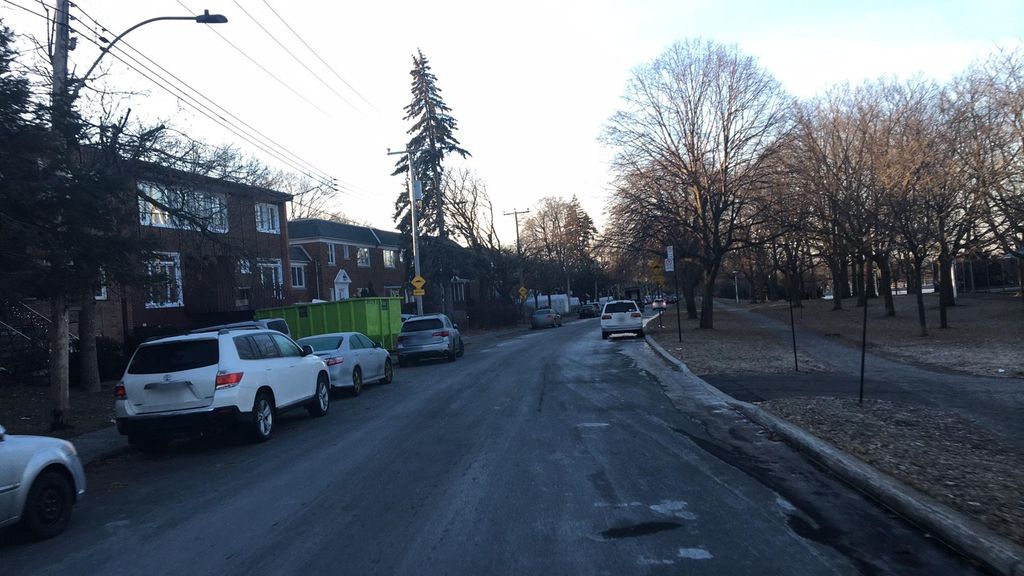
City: montreal